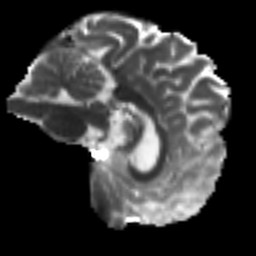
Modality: T2w
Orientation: sagittal
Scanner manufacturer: siemens
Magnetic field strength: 3 T
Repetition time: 9.6 s
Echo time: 0.077 s